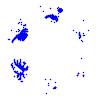
Particle: pion